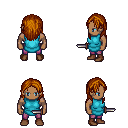
a pixel art fantasy rpg character, male body template, human, dark skin, teal tunic, magenta pants, brunette long hairstyle, brown shoes, dagger, four views (front, back, left, right), 2x2 character sprite sheet, small pixel art, hard edges, no anti-aliasing